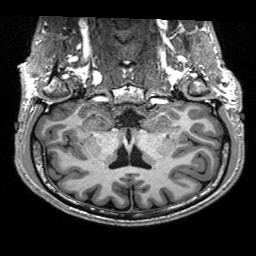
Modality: T1w
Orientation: sagittal
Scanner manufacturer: siemens
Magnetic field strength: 3 T
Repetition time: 2.3 s
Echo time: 0.00197 s